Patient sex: M
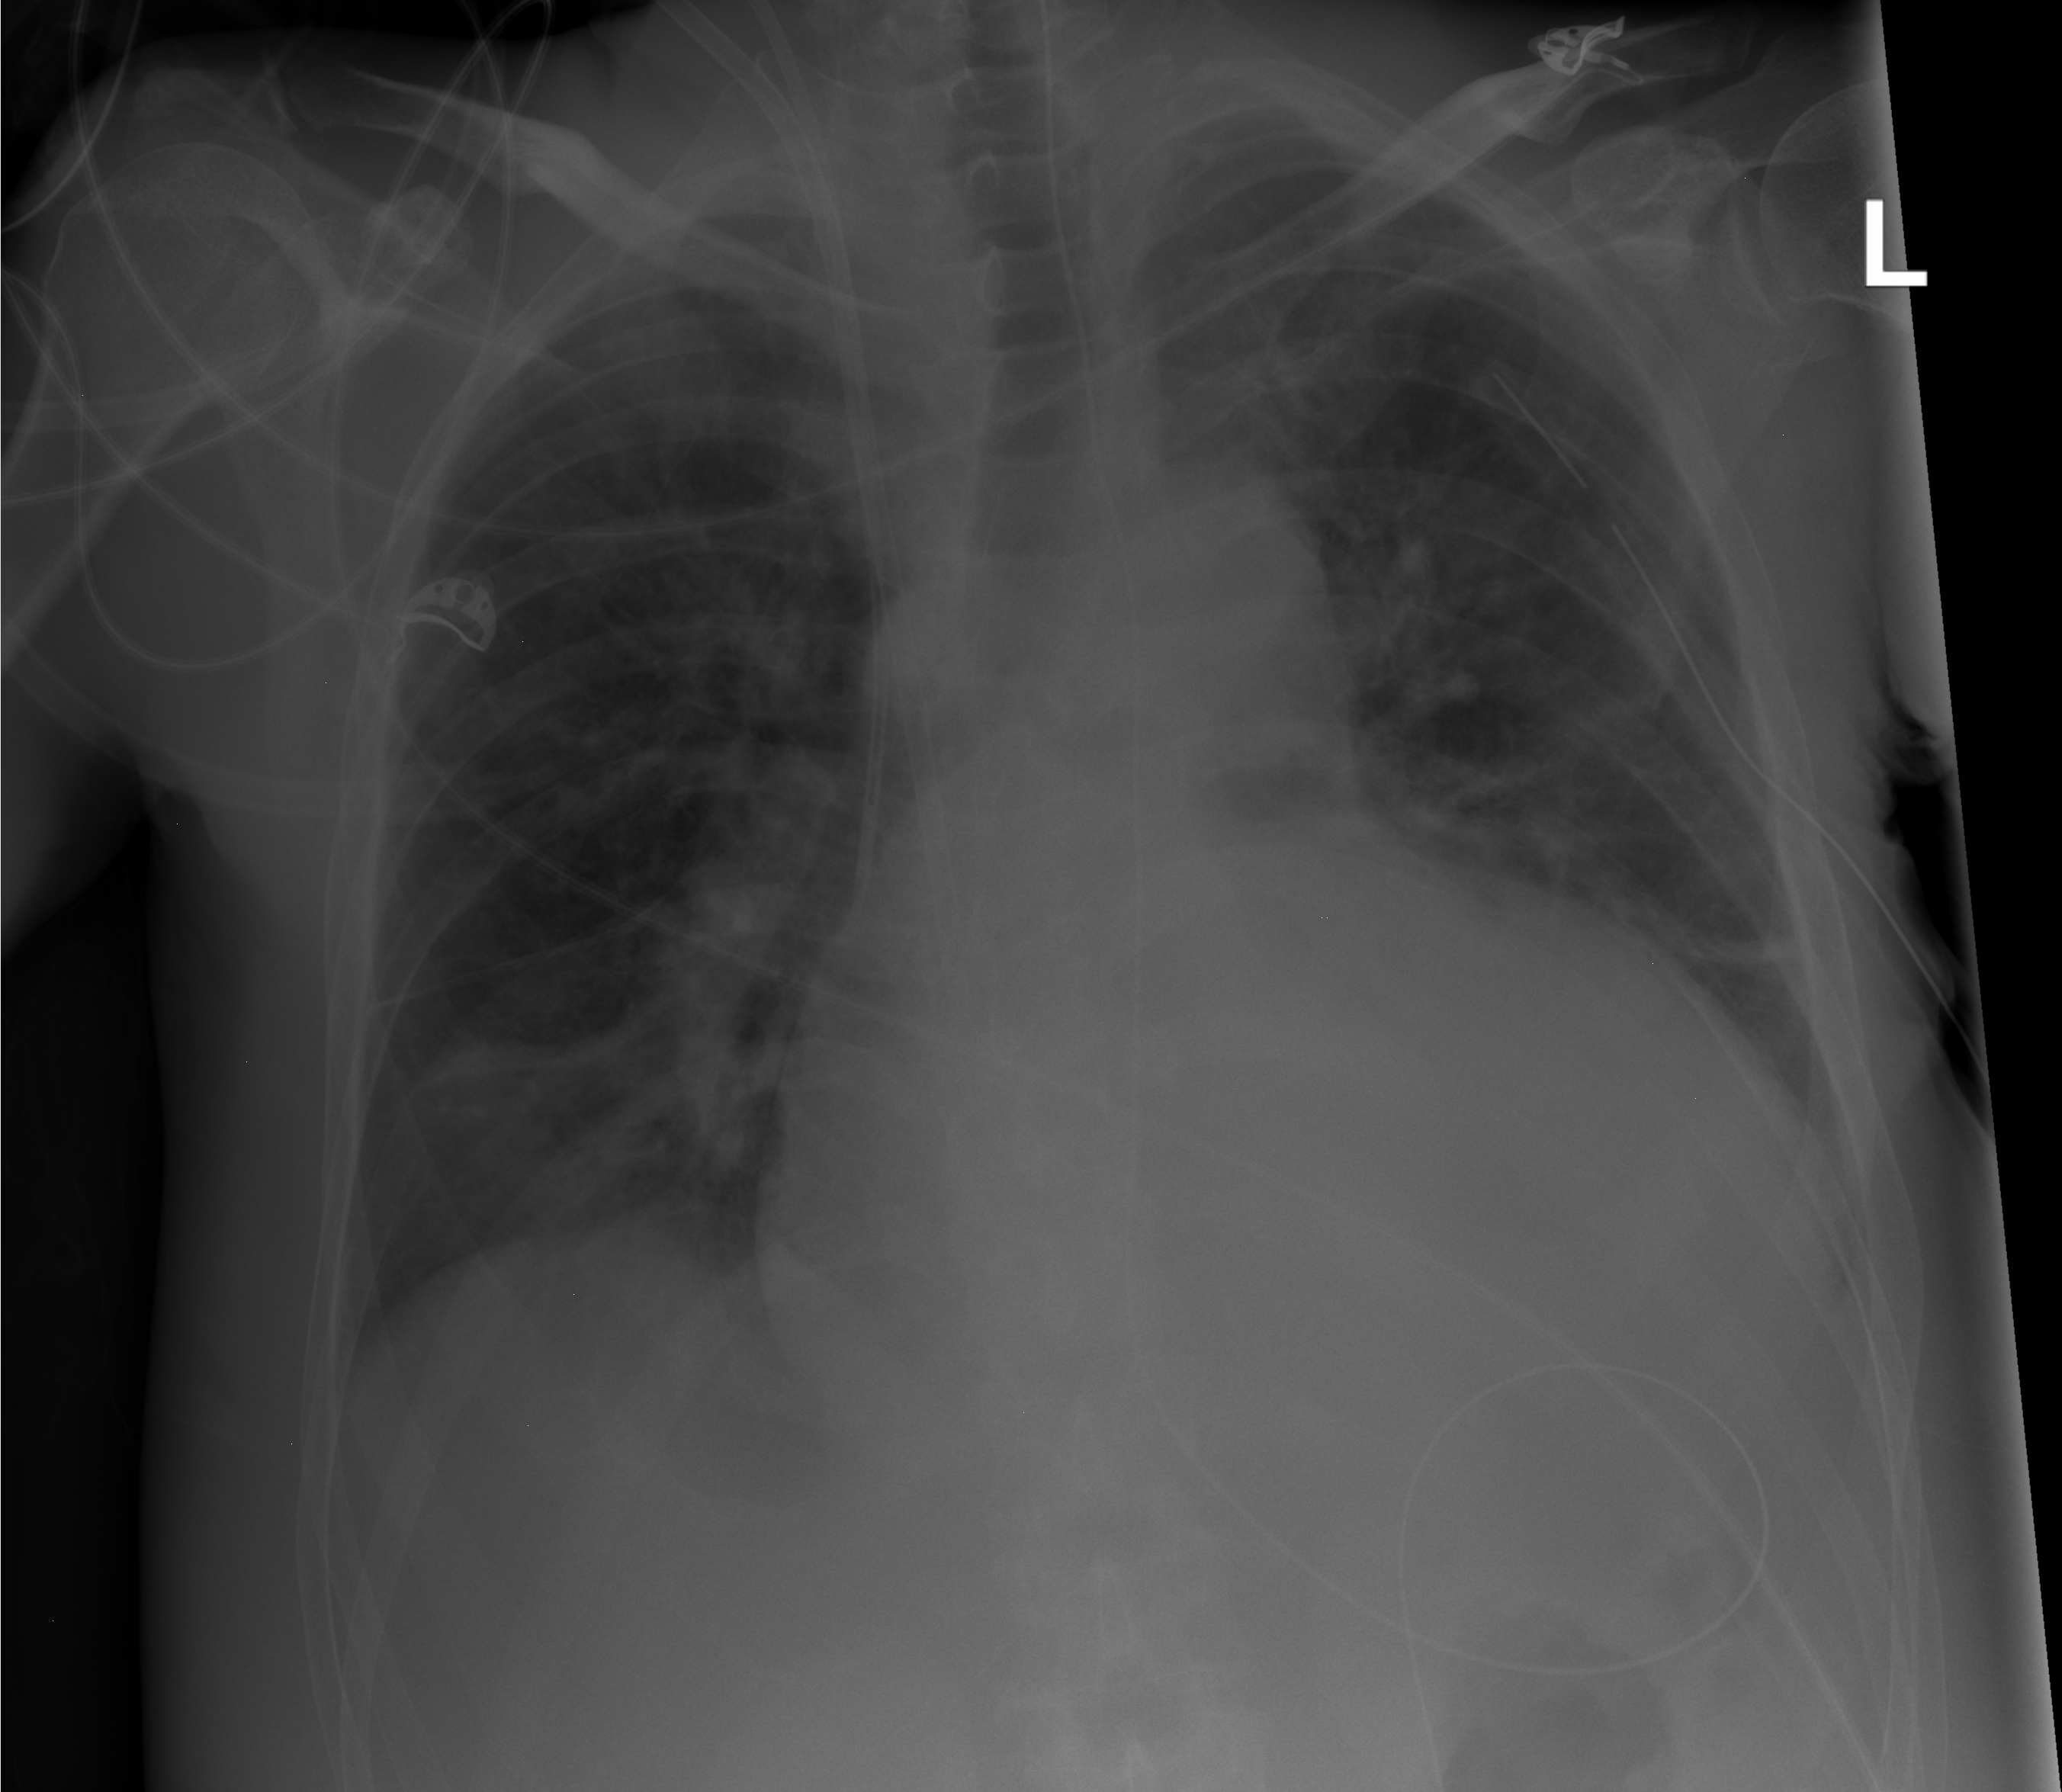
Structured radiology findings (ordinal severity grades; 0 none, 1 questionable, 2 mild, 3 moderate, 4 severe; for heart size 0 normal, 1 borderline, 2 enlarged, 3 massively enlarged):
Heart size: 3
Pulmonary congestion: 2
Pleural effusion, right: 2
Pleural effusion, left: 0
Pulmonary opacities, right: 2
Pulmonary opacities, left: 0
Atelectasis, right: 2
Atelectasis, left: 2